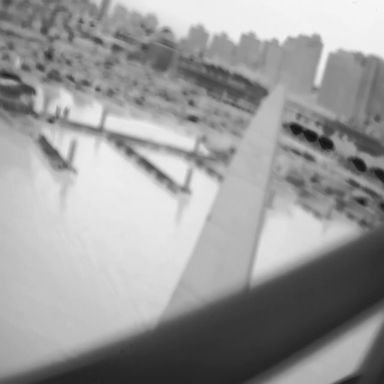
There are two objects shown in the infrared image, including a canoe, and a sailboat.